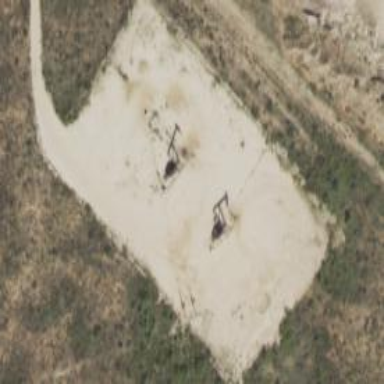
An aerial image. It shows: Petroleum well that is man-made.